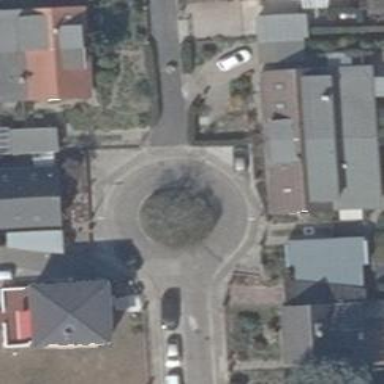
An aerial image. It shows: Residential road surfaced with concrete plates.